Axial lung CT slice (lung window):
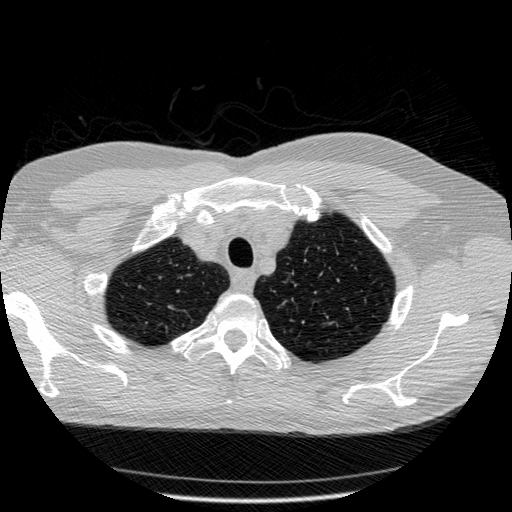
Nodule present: no